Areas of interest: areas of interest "Orchard Steel Market"
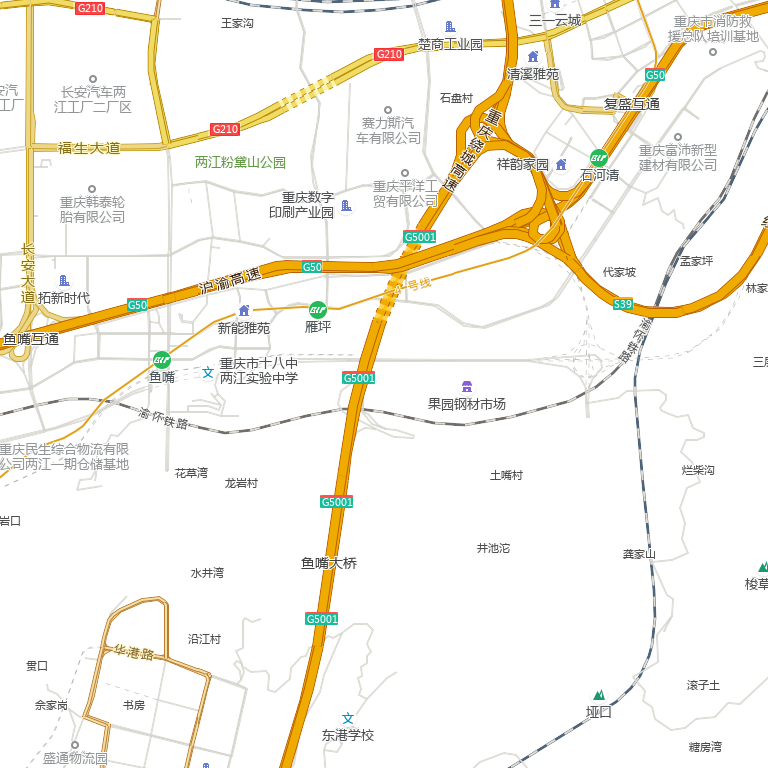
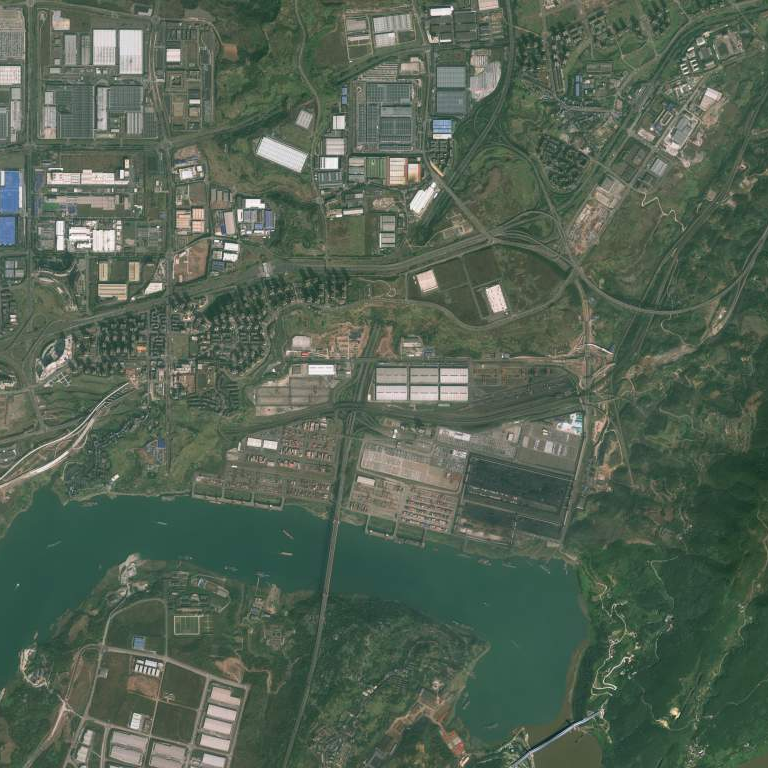